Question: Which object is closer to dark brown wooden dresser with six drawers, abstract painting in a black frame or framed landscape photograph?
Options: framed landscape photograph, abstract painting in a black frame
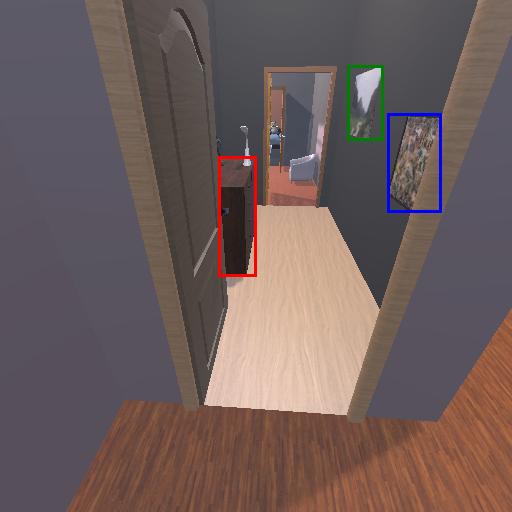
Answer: framed landscape photograph